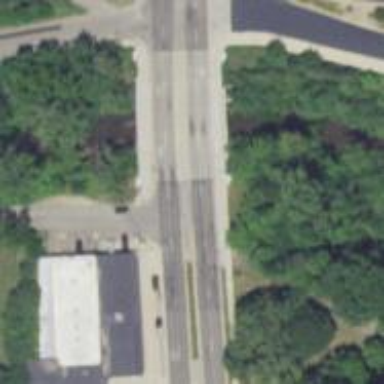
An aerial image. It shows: Primary highway on asphalt bridge.